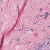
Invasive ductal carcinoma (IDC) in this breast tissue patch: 0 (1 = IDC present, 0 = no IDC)